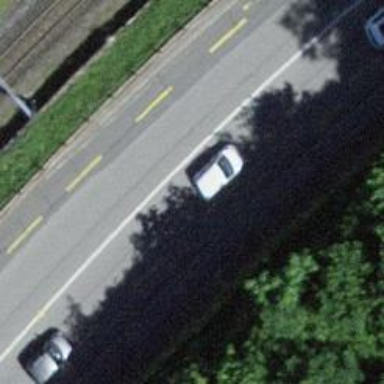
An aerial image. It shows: Secondary road with dedicated lane for cyclists.